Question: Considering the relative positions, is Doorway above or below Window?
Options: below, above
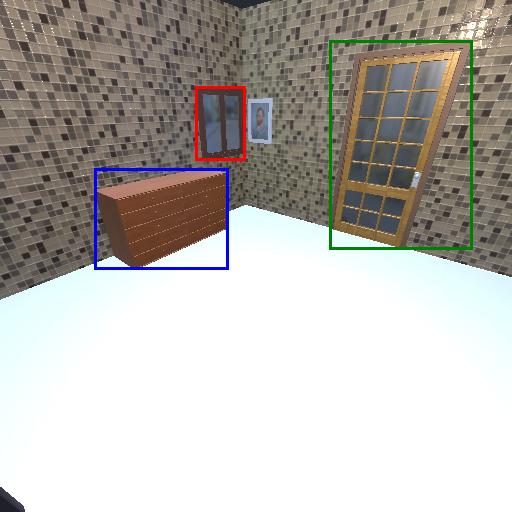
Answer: below